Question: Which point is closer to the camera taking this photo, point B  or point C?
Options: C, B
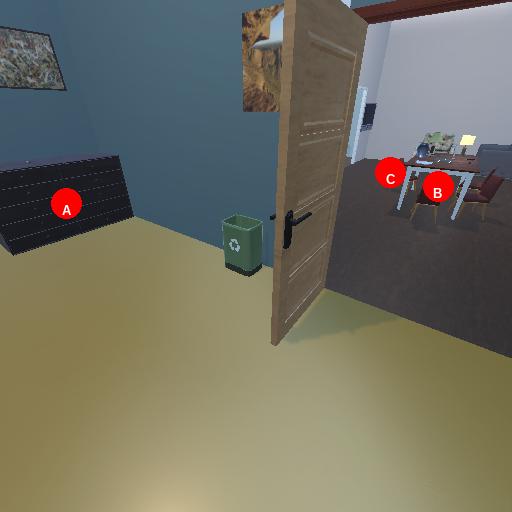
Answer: C